Field crop: maize
Growth stage: 2
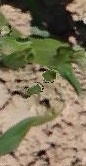
Species: maize